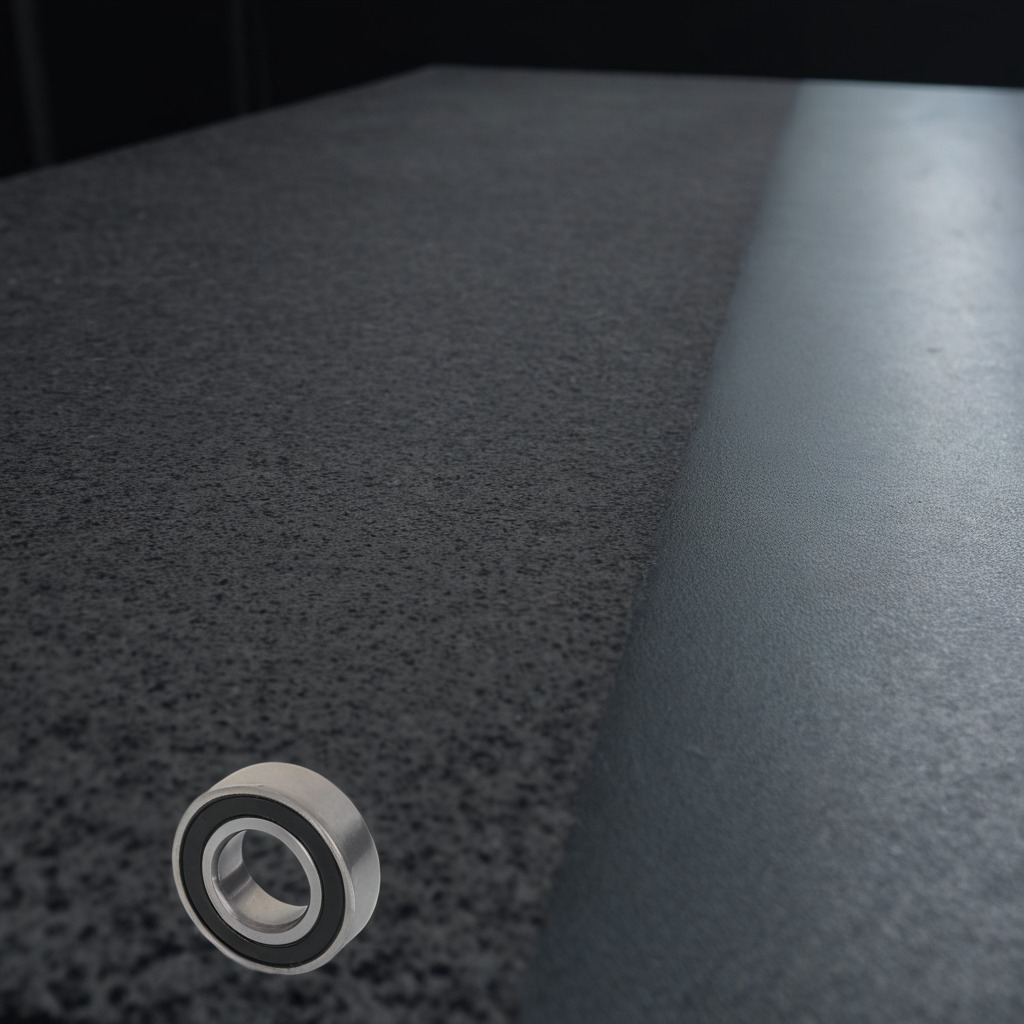
A metal ball bearing is lying on a clean granite table inside a workshop at night.